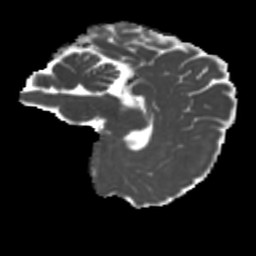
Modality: MD
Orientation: sagittal
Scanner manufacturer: siemens
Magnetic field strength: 3 T
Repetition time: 4 s
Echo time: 0.0594 s